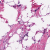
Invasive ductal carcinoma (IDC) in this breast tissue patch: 0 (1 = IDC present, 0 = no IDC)